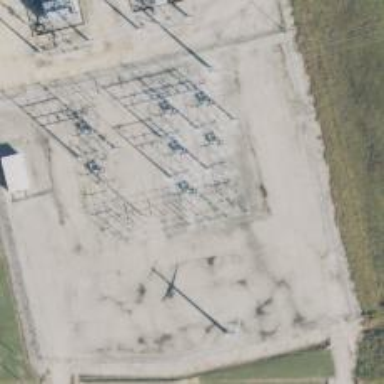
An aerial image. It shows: Switch used for power control.